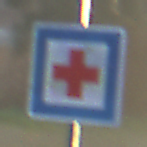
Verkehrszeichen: ErsteHilfe
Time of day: SunriseSunset
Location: Outdoor (Nature)
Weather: Clear
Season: NotSpecified
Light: Natural